Question: I have started to learn Apache Wicket web framework and I was having a bit of difficulty doing a task.
If you can see from the attached image , I went to <URL> ,
to try out this basic input form functionality.
My question is : I don't want to show anything in the Label field initially, but once the set message button has been clicked, then I want to update the Label value. How do I do that ? Thanks

Updated :
The code in echo.java, is show below. A PropertyModel is attached with the Label which updates the value.
'''
/*
* Licensed to the Apache Software Foundation (ASF) under one or more
* contributor license agreements. See the NOTICE file distributed with
* this work for additional information regarding copyright ownership.
* The ASF licenses this file to You under the Apache License, Version 2.0
* (the "License"); you may not use this file except in compliance with
* the License. You may obtain a copy of the License at
*
* http://www.apache.org/licenses/LICENSE-2.0
*
* Unless required by applicable law or agreed to in writing, software
* distributed under the License is distributed on an "AS IS" BASIS,
* WITHOUT WARRANTIES OR CONDITIONS OF ANY KIND, either express or implied.
* See the License for the specific language governing permissions and
* limitations under the License.
*/
package org.apache.wicket.examples.echo;
import org.apache.wicket.examples.WicketExamplePage;
import org.apache.wicket.markup.html.basic.Label;
import org.apache.wicket.markup.html.form.Form;
import org.apache.wicket.markup.html.form.TextField;
import org.apache.wicket.model.PropertyModel;
/**
* The simplest form application possible. Just prints any user input to a label.
*
* @author Eelco Hillenius
*/
public class Echo extends WicketExamplePage
{
private String message = "[type your message to the world here]";
/**
* Constructor.
*/
public Echo()
{
// This model references the page's message property and is
// shared by the label and form component
PropertyModel<String> messageModel = new PropertyModel<String>(this, "message");
// The label displays the currently set message
add(new Label("msg", messageModel));
// Add a form to change the message. We don't need to do anything
// else with this form as the shared model is automatically updated
// on form submits
Form<?> form = new Form("form");
form.add(new TextField<String>("msgInput", messageModel));
add(form);
}
/**
* @return the message
*/
public String getMessage()
{
return message;
}
/**
* @param message
* the message to set
*/
public void setMessage(String message)
{
this.message = message;
}
}
'''
The html file looks like this :
'''
<?xml version="1.0" encoding="UTF-8"?>
<html xmlns="http://www.w3.org/1999/xhtml" xmlns:wicket="http://wicket.apache.org">
<head>
<title>Wicket Examples - echo</title>
<link rel="stylesheet" type="text/css" href="style.css"/>
</head>
<body>
<span wicket:id="mainNavigation"/>
<form wicket:id="form">
<input type="text" wicket:id="msgInput" value="" size="50" />
<input type="submit" value="set message" />
</form>
<span wicket:id="msg" id="msg">Message goes here</span>
</body>
</html>
'''
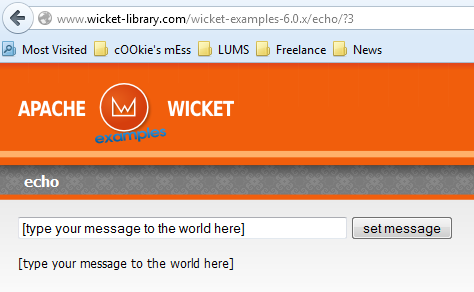
Answer: Try this:
'''
add(new Label("msg", messageModel)) {
@Override public boolean isVisible() {
return !messageModel.getObject().equals(message);
}
};
'''
The text field needs to know when it should be rendered. Note that you need to set 'setOutputMarkupId(true)' and 'setOutputMarkupPlaceholderTag(true)' on the 'Label' if you want to make the component visible via Ajax, i.e. the 'submit' component is for example an 'AjaxSubmitButton'.
When performing a more complex task than a 'String' comparison, you should rather call 'setVisible' from an overriden 'onConfigure' method, as mentioned in the comments. 'isVisible' might be called plenty of times during the rendering phase such that you want to avoid computations. This would look like the following:
'''
add(new Label("msg", messageModel)) {
@Override protected void onConfigure() {
super.onConfigure();
setVisible(!messageModel.getObject().equals(message));
}
};
'''
Never forget to call the 'super' method, though.
In order to improve code readability, I personally prefer to override the 'isVisible' method for easy tasks like the 'String' comparison you require. The JIT compiler usually takes care of the rest.